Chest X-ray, AP view. Patient: 17 years old, sex M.
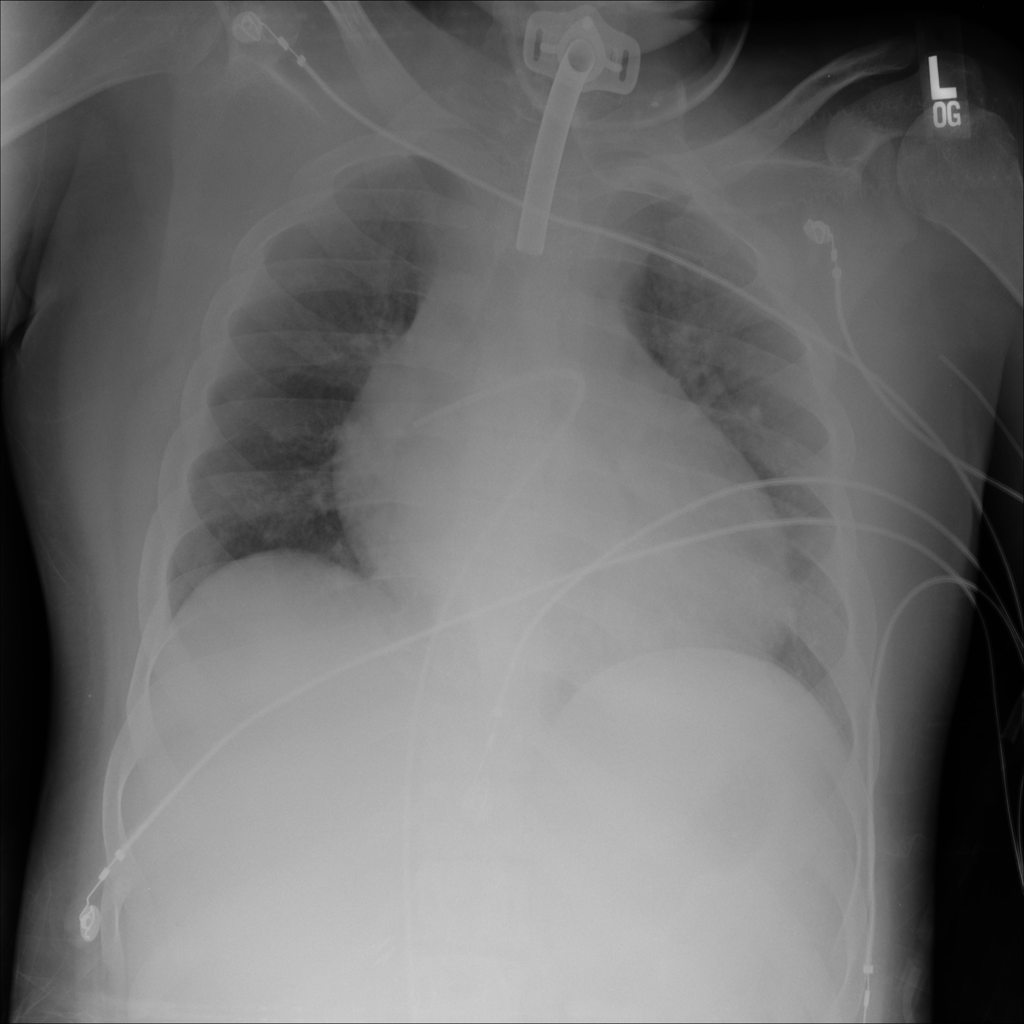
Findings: No Finding